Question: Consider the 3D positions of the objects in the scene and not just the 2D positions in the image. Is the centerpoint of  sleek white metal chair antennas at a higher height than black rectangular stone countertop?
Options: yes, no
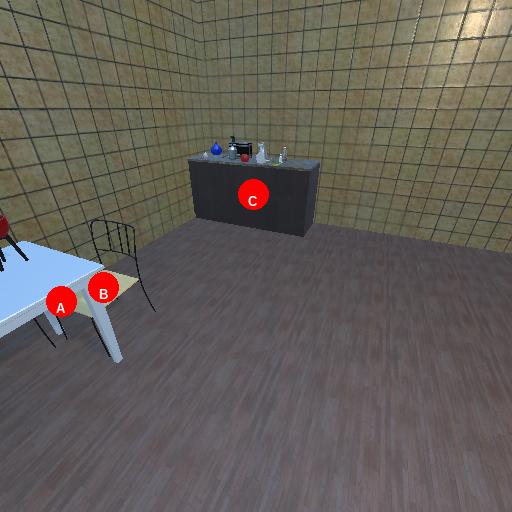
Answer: yes